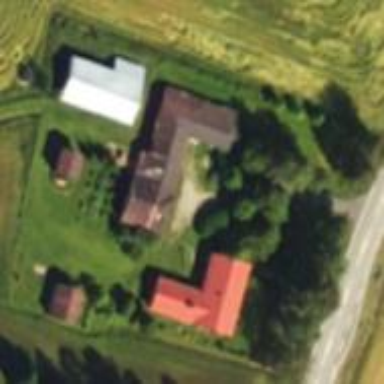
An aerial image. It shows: Farmyard area.